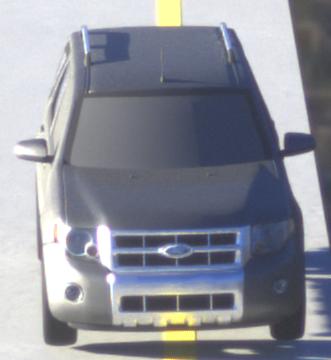
Make: Ford
Model: Escape Hybrid
Detailed model: -
Model produced from: 2004
Model produced until: 2012
Doors: 5
Color: gray
Road condition: dry road
Daytime: sunrise or sunset
Contrast: high contrast